Interaction volume radius: 10 \u00c5
Interaction volume height: 15 \u00c5
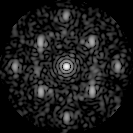
Disorder parameter: 0.4121